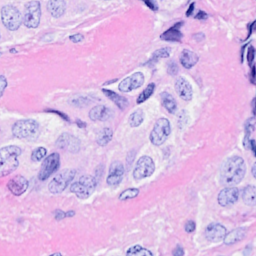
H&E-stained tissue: Breast